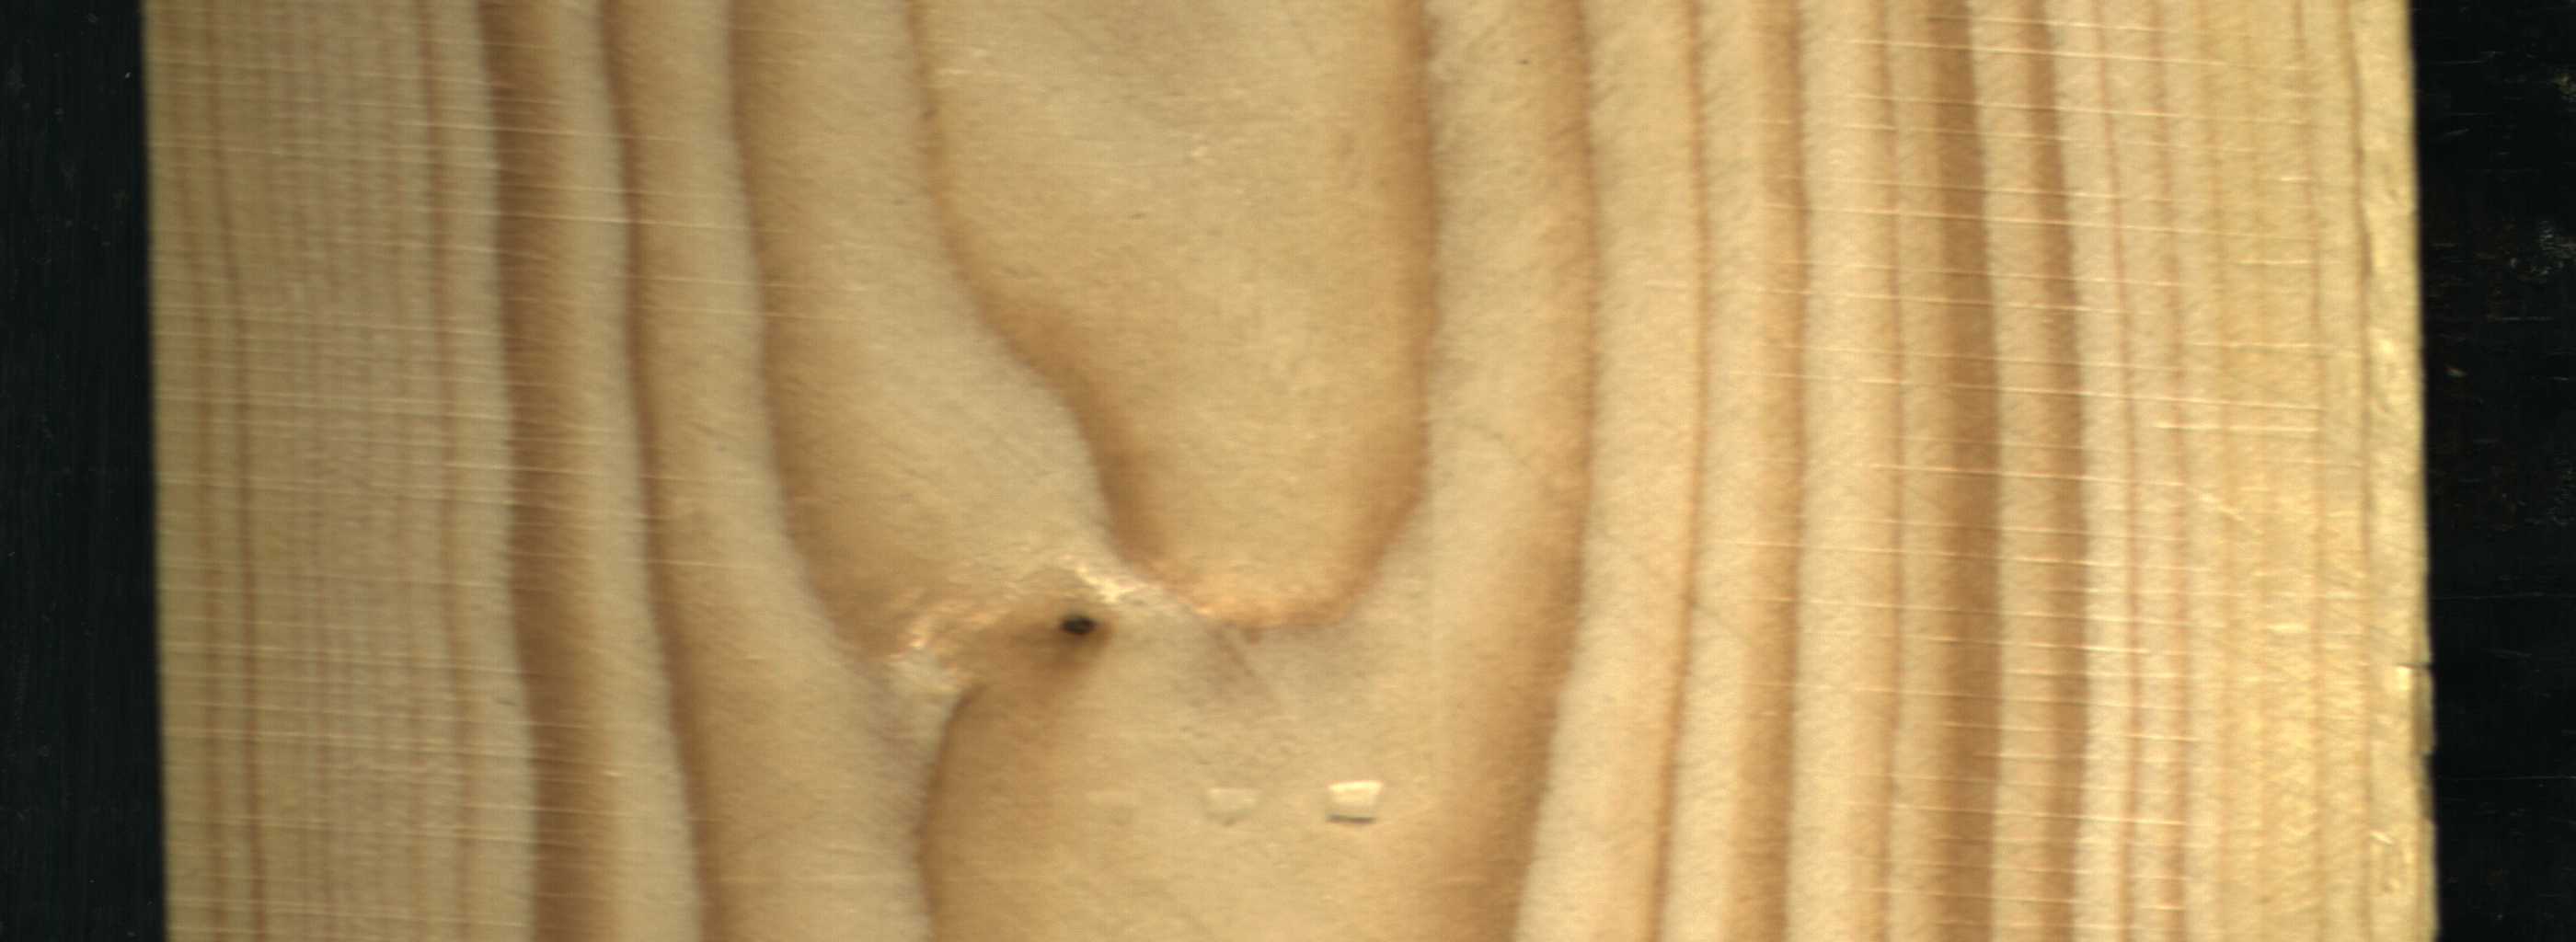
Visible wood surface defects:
Dead_Knot